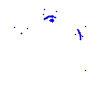
Particle: kaon